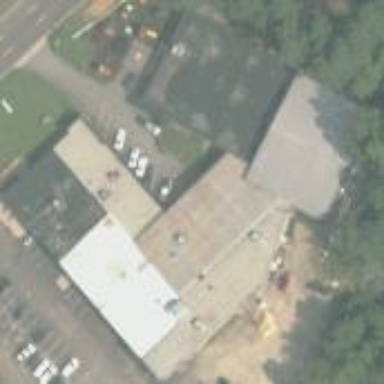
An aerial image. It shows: Commercial building.